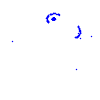
Particle: kaon